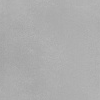
Atmospheric dust classification: dusty